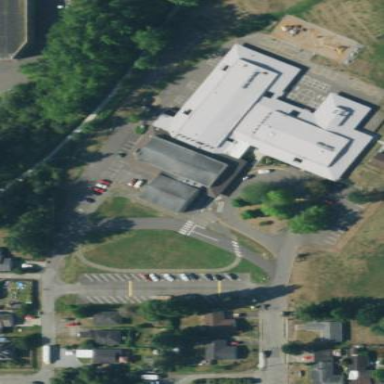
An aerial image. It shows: Elementary school.